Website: bh-photo
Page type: address-validator
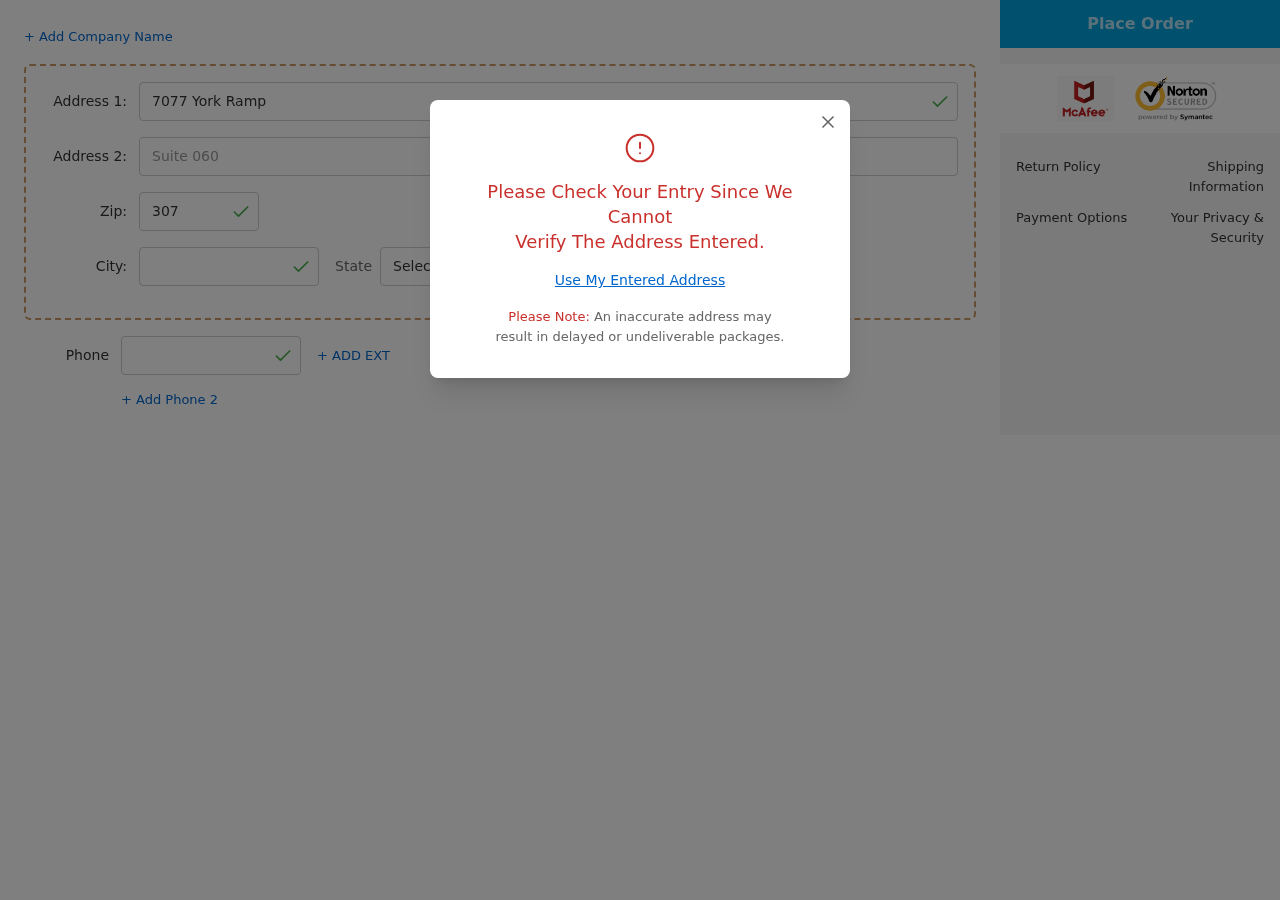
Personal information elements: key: PII_CITY
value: South Jillview
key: PII_PHONE
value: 2024542788
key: PII_POSTCODE
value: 30718
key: PII_STATE_ABBR
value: PA
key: PII_STREET
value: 7077 York Ramp
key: PII_STREET2
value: Suite 060